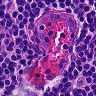
Metastatic tissue present: no